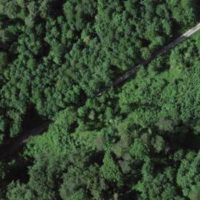
EUNIS habitat code: 44
Species observed at this site:
Lamium galeobdolon